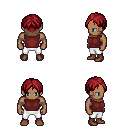
a pixel art fantasy rpg character, male body template, human, dark skin, maroon sleeveless shirt, white pants, brunette parted hairstyle, brown shoes, four views (front, back, left, right), 2x2 character sprite sheet, small pixel art, hard edges, no anti-aliasing